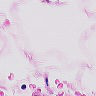
Metastatic tissue present: no